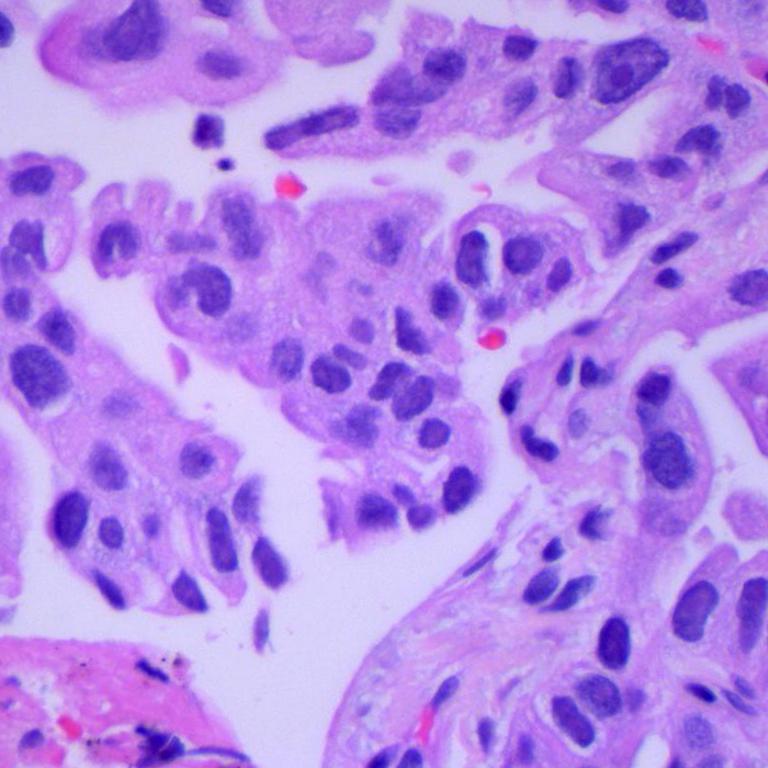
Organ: lung
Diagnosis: adenocarcinomas